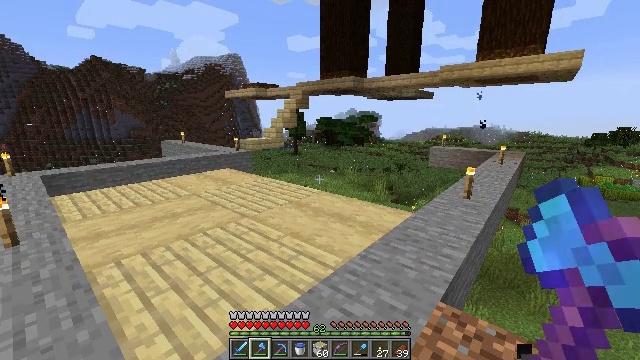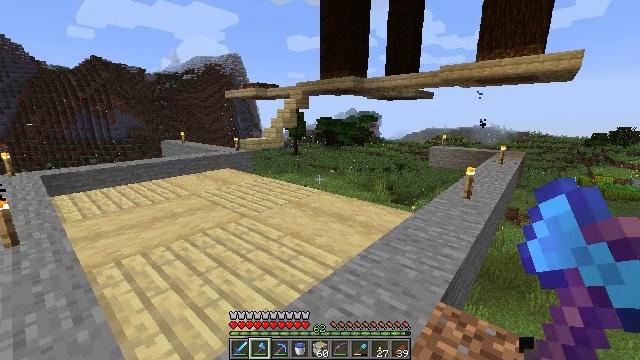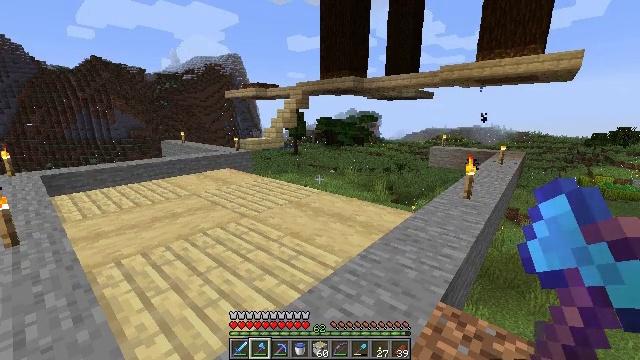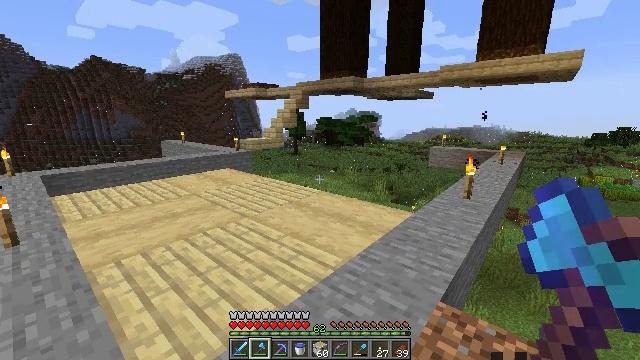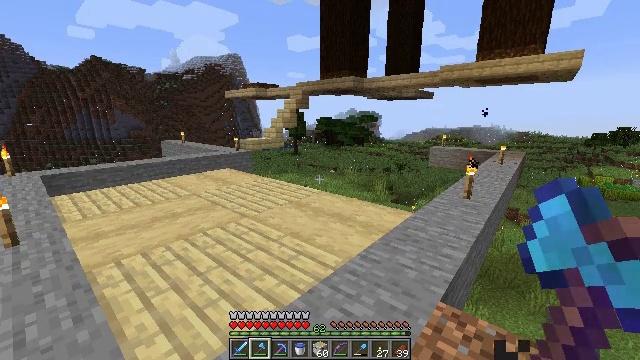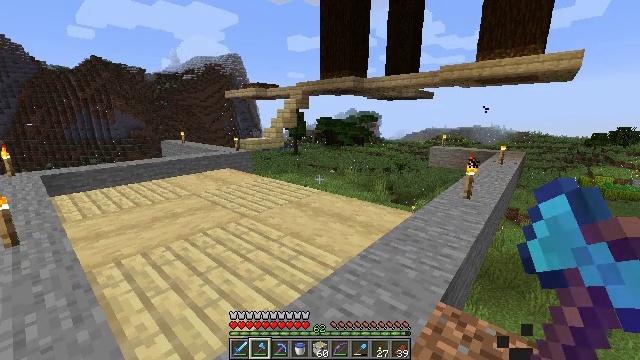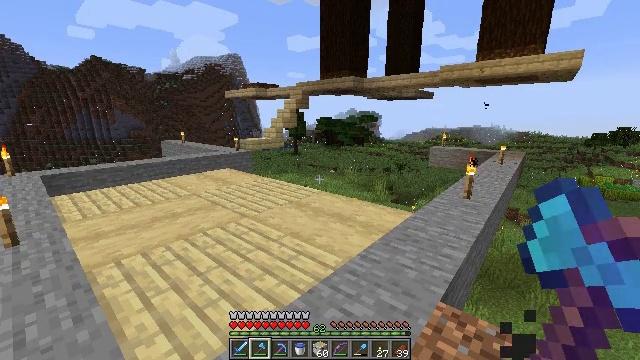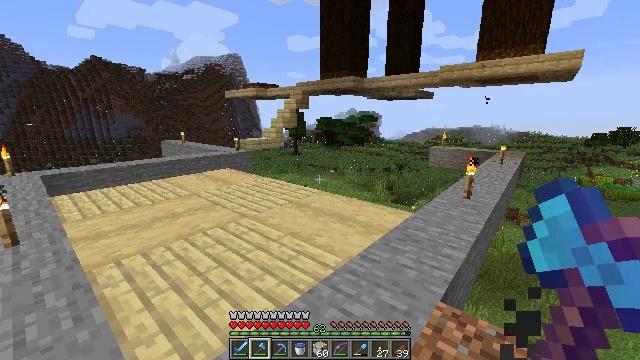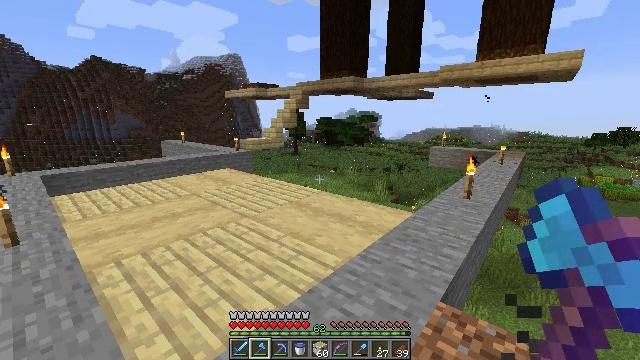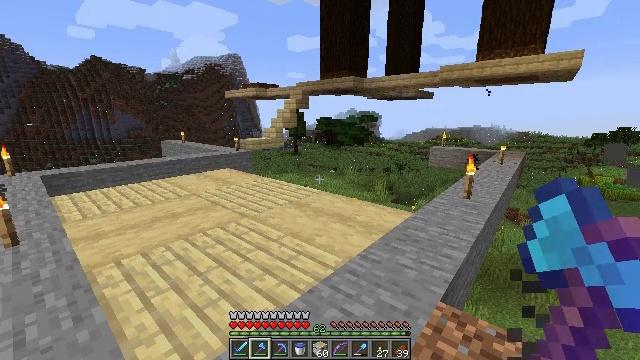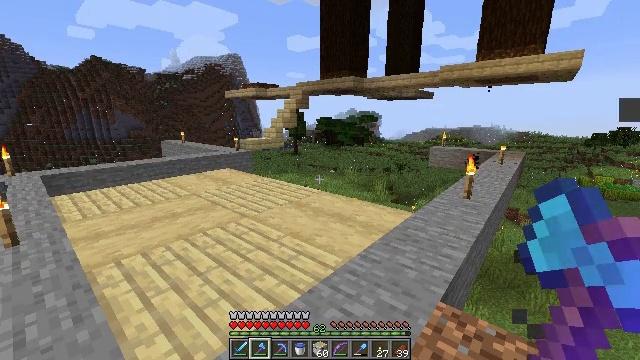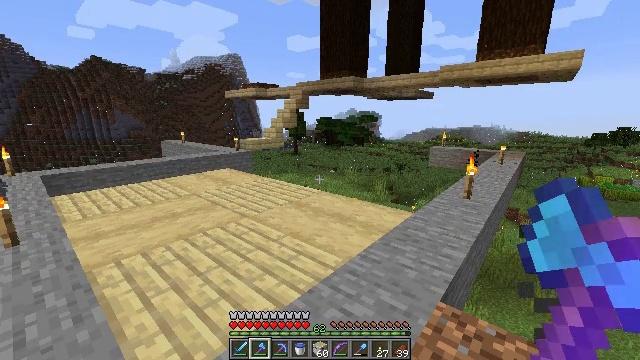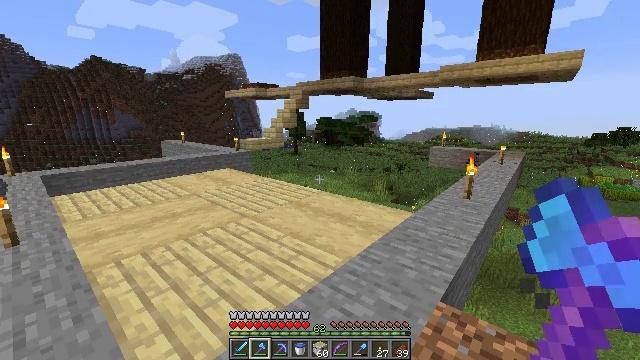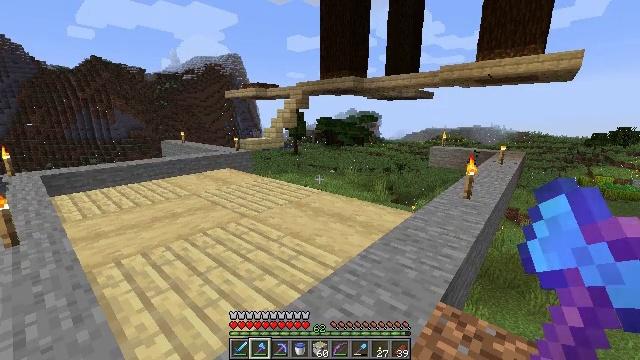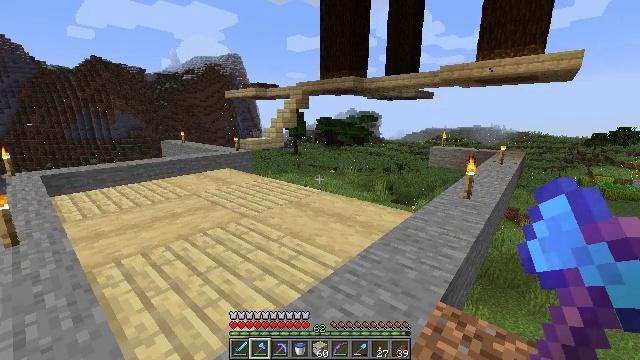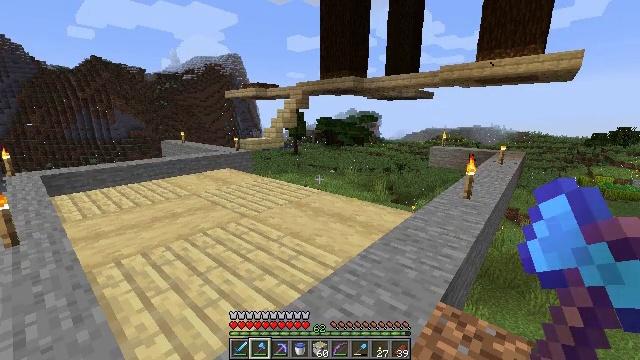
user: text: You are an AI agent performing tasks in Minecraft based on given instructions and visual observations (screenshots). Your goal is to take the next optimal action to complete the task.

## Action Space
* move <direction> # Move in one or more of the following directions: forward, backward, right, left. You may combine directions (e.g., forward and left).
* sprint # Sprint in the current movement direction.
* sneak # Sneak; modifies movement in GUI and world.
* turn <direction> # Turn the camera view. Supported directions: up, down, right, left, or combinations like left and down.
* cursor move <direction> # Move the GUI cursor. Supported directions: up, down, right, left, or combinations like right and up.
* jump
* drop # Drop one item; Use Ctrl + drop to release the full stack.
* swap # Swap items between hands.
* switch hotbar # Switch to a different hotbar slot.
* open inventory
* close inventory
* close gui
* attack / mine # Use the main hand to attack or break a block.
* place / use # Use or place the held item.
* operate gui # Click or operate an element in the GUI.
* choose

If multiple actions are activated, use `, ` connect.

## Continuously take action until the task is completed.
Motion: motion action
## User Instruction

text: Attack the birch planks to recycle them.
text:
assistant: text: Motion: no_op
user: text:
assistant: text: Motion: no_op
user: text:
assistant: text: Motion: no_op
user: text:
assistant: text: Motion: no_op
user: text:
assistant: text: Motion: no_op
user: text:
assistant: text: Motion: no_op
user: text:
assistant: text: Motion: no_op
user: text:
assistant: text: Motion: no_op
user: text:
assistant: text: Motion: no_op
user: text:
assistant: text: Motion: no_op
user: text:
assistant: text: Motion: no_op
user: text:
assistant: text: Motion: no_op
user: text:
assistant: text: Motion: no_op
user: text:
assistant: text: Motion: no_op
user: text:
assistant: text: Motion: no_op
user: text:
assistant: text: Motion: no_op
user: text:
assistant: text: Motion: no_op
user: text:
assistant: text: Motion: no_op
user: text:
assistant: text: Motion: no_op
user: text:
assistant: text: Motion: no_op
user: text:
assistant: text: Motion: no_op
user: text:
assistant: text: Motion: no_op
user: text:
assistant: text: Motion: no_op
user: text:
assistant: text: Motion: no_op
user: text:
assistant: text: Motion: no_op
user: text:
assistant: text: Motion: no_op
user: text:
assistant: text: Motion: no_op
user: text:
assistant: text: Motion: no_op
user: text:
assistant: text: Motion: no_op
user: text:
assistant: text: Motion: no_op